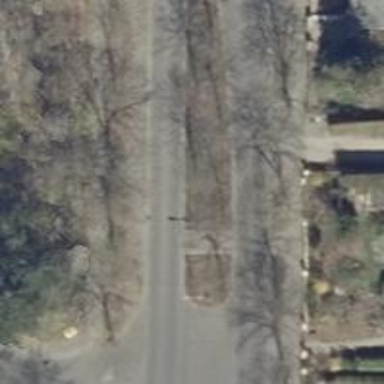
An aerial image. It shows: Unmarked footway crossing with pedestrian island.